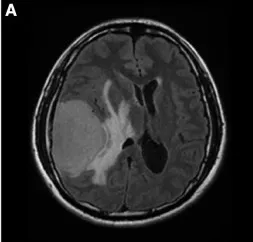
Pre- and post-operative MRI images and the magnified view of the optic chiasm in coronal and axial views. Pre-operative images.
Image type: radiology (mri)